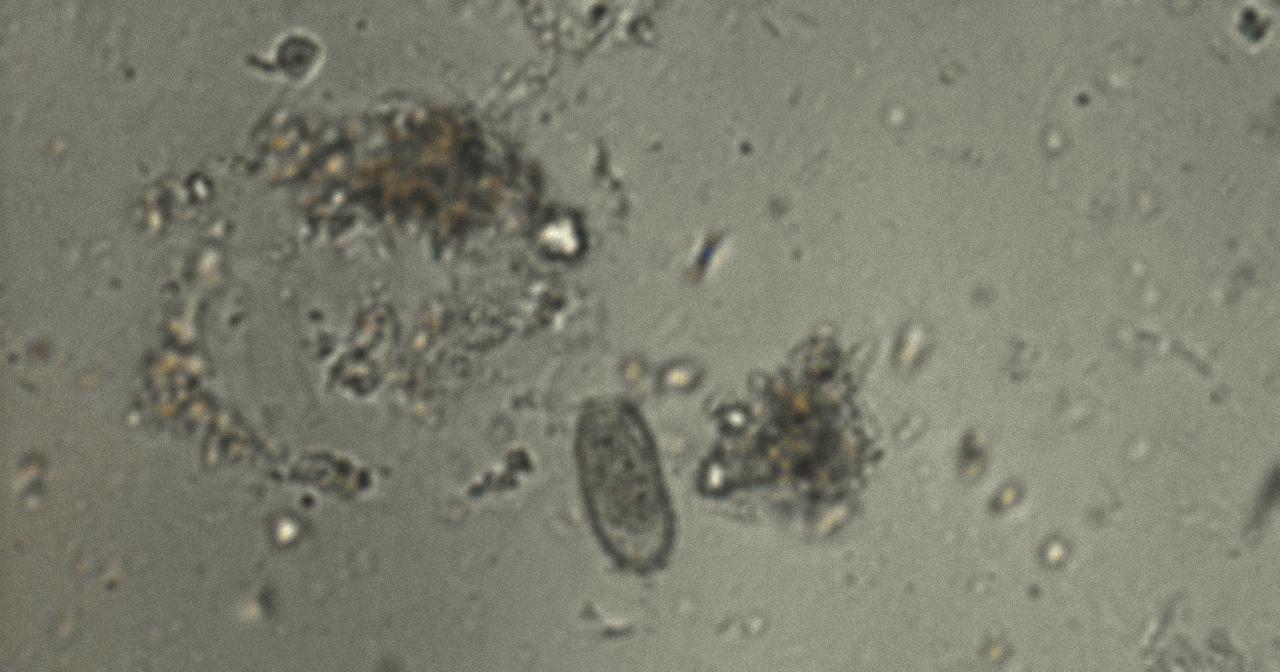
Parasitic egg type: Capillaria philippinensis